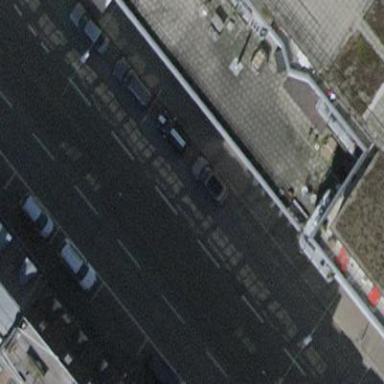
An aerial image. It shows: Parking lane designated for parking.